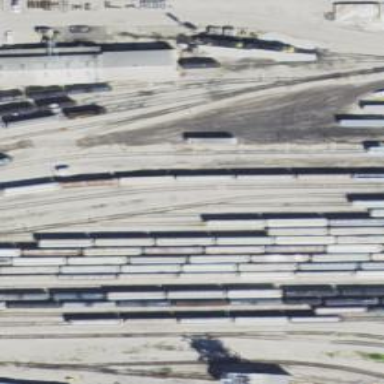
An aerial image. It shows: Rail spur service.